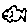
Label: fish